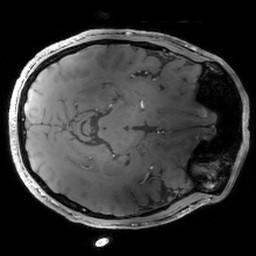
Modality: MP2RAGE
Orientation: axial
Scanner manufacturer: siemens
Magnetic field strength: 6.98 T
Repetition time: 4.73 s
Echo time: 0.00191 s